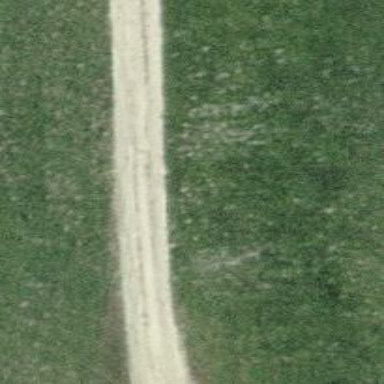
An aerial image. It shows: Unpaved track with grade3 track type.